Interaction volume radius: 5 \u00c5
Interaction volume height: 25 \u00c5
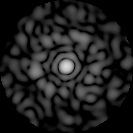
Disorder parameter: 0.8145